Question: below is my code to insert data into the sqlite3 database, table name and query seems to be correct but whenever I insert data exception comes up.

'''
query = "INSERT INTO Order (Name, Quantity, SUPrice, Desc, Total, Paid, Remain) VALUES ( '" + orderDto.Name + "', '" + orderDto.Quantity + "', '" + orderDto.SUPrice + "', '" + orderDto.Description + "', '" + orderDto.Total + "', '" + orderDto.Paid + "', '" + orderDto.Remaining + "')";
connection.Open();
command = new SQLiteCommand(query, connection);
command.ExecuteNonQuery();
connection.Close();
'''
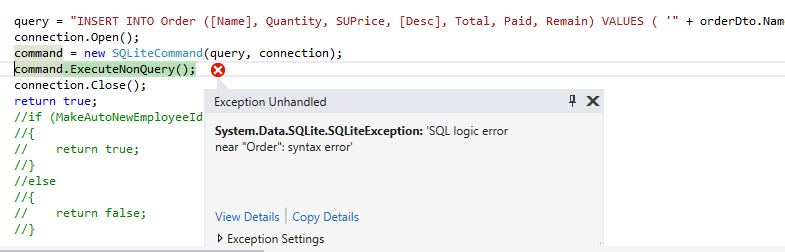
Answer: You can try to escape 'order' with double quotes '"', because 'order' is the keyword.
but there is an issue in your code <URL>.
I would use parameters instead of connecte SQL string.
'''
query = "INSERT INTO "Order" (Name, Quantity, SUPrice, Desc, Total, Paid, Remain) VALUES (@Name,@Quantity,@SUPrice,@Description,@Total,@Paid,@Remain)"
connection.Open();
command = new SQLiteCommand(query, connection);
command.Parameters.Add(new SQLiteParameter("@Name", orderDto.Name);
command.Parameters.Add(new SQLiteParameter("@Quantity", orderDto.Quantity));
command.Parameters.Add(new SQLiteParameter("@SUPrice" , orderDto.SUPrice));
command.Parameters.Add(new SQLiteParameter("@Description" , orderDto.Description));
command.Parameters.Add(new SQLiteParameter("@Total", orderDto.Total));
command.Parameters.Add(new SQLiteParameter("@Paid" , orderDto.Paid));
command.Parameters.Add(new SQLiteParameter("@Remain" , orderDto.Remaining));
command.ExecuteNonQuery();
connection.Close();
'''